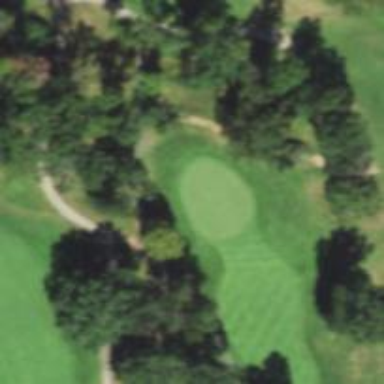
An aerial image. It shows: Golf hole.